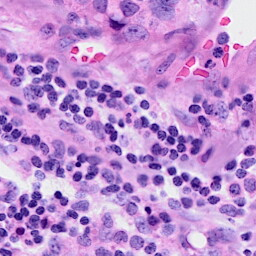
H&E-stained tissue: Breast